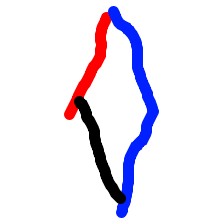
Shape: rhombus